三年级 · 算术
明明用 $2 、 3 、 4 、 5$ 这四张数字卡片摆两位数减两位数的算式, 他摆出的算式差是最大的, 请你在下边写出这个算式。

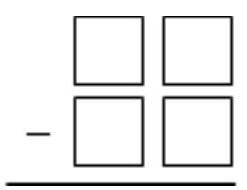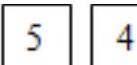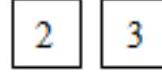
答案: $54-23$

【分析】要使算式的差最大, 则被减数应最大, 而减数最小。将这四个数字中最大的 5 放在被减数十位, 较大的 4 放在被减数个位。将最小的 2 放在减数十位, 剩下的 3 放在减数个位。

【详解】

【点睛】本题关键是明确被减数最大, 减数最小时, 差最大。